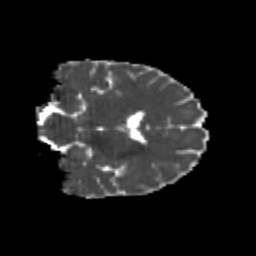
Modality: MD
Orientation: coronal
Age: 22
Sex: female
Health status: healthy
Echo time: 0.074 s